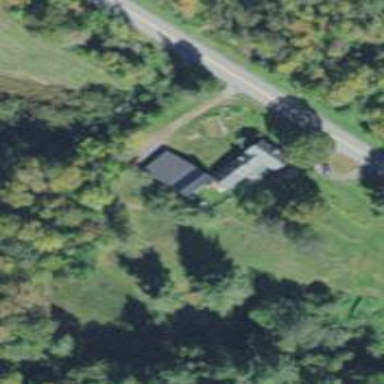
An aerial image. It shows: Simple house.